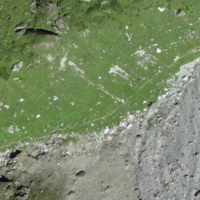
EUNIS habitat code: 26
Species observed at this site:
Bistorta vivipara